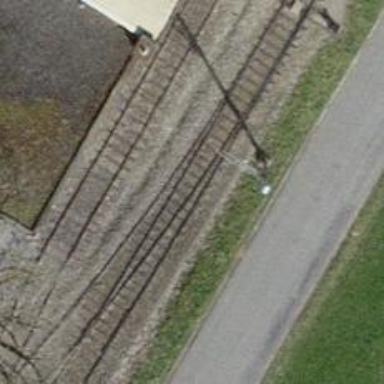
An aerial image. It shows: Railway switch.